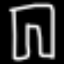
Label: pants